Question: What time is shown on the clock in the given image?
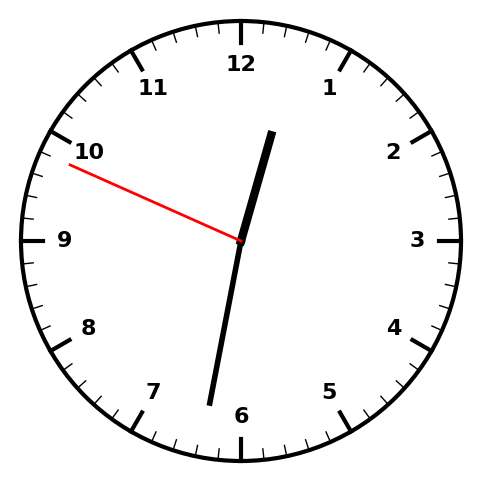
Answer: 12:31:49